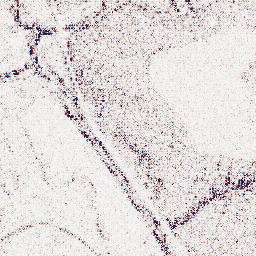
Category: wavelet
Decomposition family: wavelet_reverse_biorthogonal
Decomposition parameters: wavelet: rbio2.4
level: 1
Upsampling method: bicubic_3x
Upsampling parameters: scale: 3
Upsampling scale: 3